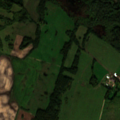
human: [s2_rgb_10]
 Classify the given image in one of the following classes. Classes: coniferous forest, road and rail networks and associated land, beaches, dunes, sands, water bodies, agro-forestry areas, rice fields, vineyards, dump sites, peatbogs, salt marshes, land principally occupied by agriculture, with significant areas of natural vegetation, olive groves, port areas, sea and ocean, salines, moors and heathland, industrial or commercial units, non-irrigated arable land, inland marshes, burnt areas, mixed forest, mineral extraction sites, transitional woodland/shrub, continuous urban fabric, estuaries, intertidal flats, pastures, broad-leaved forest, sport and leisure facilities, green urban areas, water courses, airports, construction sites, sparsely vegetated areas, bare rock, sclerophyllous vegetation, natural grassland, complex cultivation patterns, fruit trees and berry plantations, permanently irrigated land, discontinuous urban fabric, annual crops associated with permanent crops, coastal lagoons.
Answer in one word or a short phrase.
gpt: non-irrigated arable land, pastures, complex cultivation patterns, land principally occupied by agriculture, with significant areas of natural vegetation, broad-leaved forest, transitional woodland/shrub